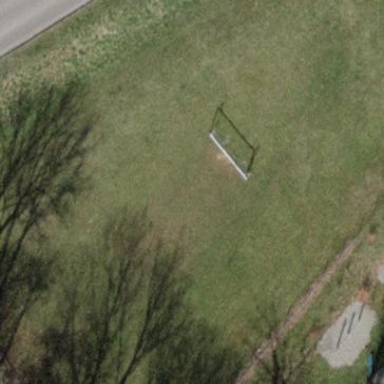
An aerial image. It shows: Soccer pitch for outdoor sports and leisure activities.